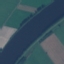
Land use / land cover class: River